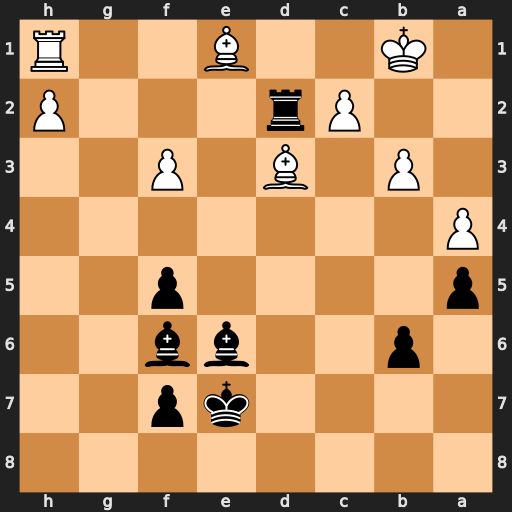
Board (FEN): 8/4kp2/1p2bb2/p4p2/P7/1P1B1P2/2Pr3P/1K2B2R
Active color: b
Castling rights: -
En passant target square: -
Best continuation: Rd1+ Ka2 Ra1#